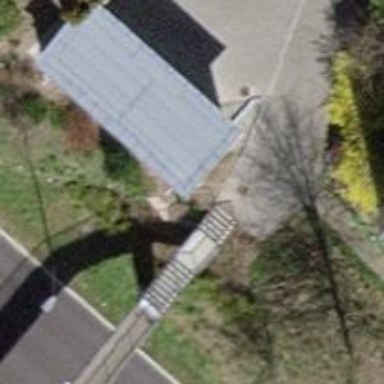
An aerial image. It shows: Concrete steps.